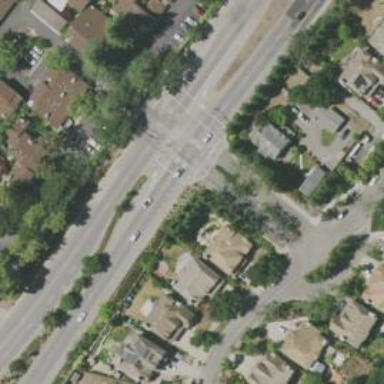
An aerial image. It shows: Solid stop line on the road.